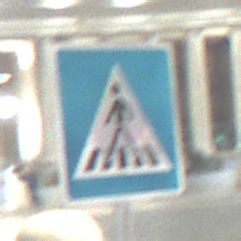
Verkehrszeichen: FussgaengerueberwegRechts
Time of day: Night
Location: Outdoor (Urban)
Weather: PartlyCloudy
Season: NotSpecified
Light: Artificial